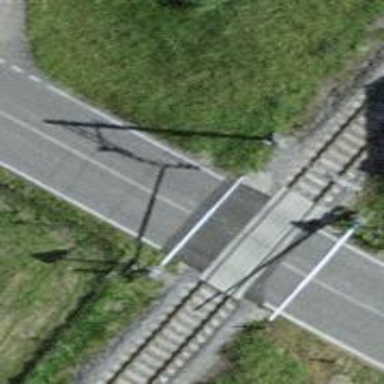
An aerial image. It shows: Level crossing along the railway.